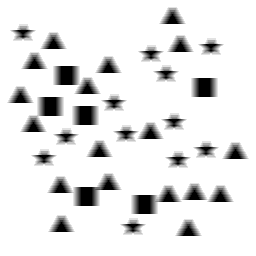
Squares: 6
Triangles: 18
Stars: 12
Total shapes: 36